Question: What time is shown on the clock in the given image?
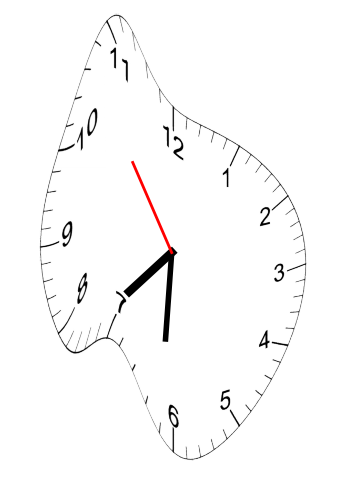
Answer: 07:30:54